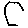
Label: hexagon